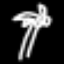
Label: palm tree